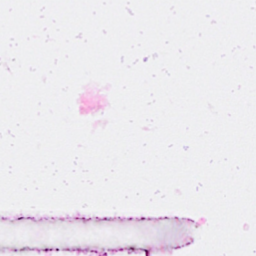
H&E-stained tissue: Breast